Question: I'm using <URL> to scan barcodes in my Flutter app and it works fine for Android, but when I try to scan for iOS a pop-up appears and looks like:

I'm using the descriptions Flutter code that looks like the following:
'''
QRView(
key: qrKey,
onQRViewCreated: (controller) => {
controller.scannedDataStream.listen((code) async {
...
})
})
'''
And in my Info.plist file I have the following fields:
'''
<key>io.flutter.embedded_views_preview</key>
<true/>
<key>NSCameraUsageDescription</key>
<string>Camera permission is required to scan QR codes.</string>
'''
However even with these settings set, I can't seem to figure out how to have access to the camera. Thanks for any help.
---
I followed @EvgeniyTrubilo suggestion and used <URL> to request permission using the following code:
'''
void getCameraPermission() async {
print(await Permission.camera.status); // prints PermissionStatus.granted
var status = await Permission.camera.status;
if (!status.isGranted) {
final result = await Permission.camera.request();
if (result.isGranted) {
setState(() {
canShowQRScanner = true;
});
} else {
Scaffold.of(context).showSnackBar(
SnackBar(content: Text('Please enable camera to scan barcodes')));
Navigator.of(context).pop();
}
} else {
setState(() {
canShowQRScanner = true;
});
}
}
'''
The first time this code was executed it successfully requested permission to access camera, and once permission was granted, the same error showed up. Sequential tries the print statement at the top of the above function said the Permission was granted??
---
Just realized you can mock the camera in an iOS simulator like you can on Android. I will try this on an actual device and update.
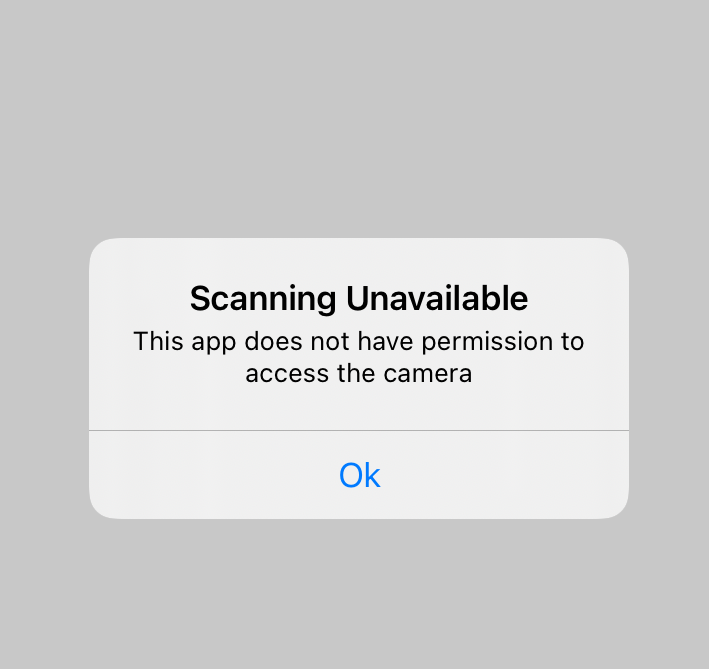
Answer: You can use <URL>. With this, you could ask for camera permission before build QRView. Of course, you should build QRView after camera permission is enabled.
I'm not sure it would be right solution for your issue, but I think that would be an awesome improvement.